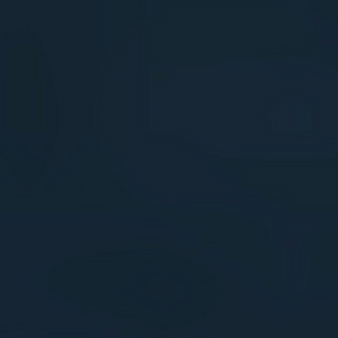
Label: other